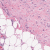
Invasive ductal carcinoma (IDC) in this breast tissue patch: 0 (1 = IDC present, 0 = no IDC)